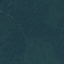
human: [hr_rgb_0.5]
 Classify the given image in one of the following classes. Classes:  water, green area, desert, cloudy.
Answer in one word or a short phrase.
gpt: green area